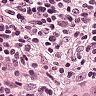
Metastatic tissue present: yes